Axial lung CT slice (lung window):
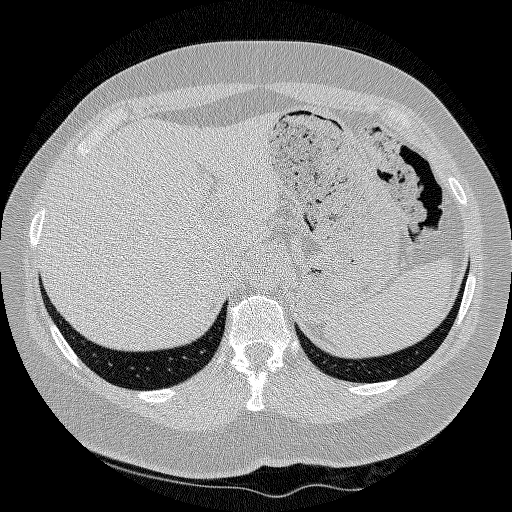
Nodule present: no